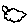
Label: cloud